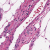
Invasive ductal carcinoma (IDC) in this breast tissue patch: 1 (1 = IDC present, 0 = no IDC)